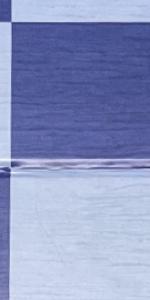
Label: Empty